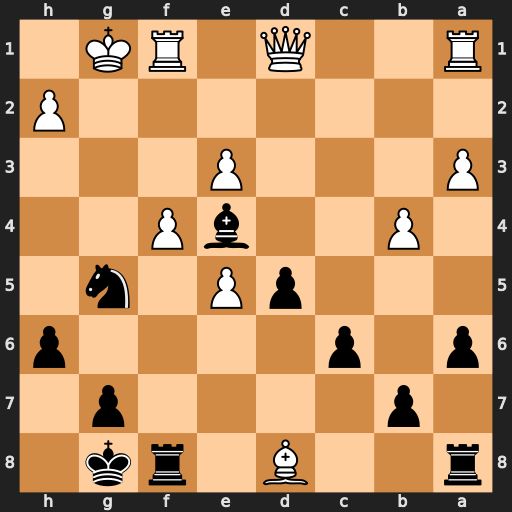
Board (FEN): r2B1rk1/1p4p1/p1p4p/3pP1n1/1P2bP2/P3P3/7P/R2Q1RK1
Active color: b
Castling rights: -
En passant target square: -
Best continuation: Nh3#